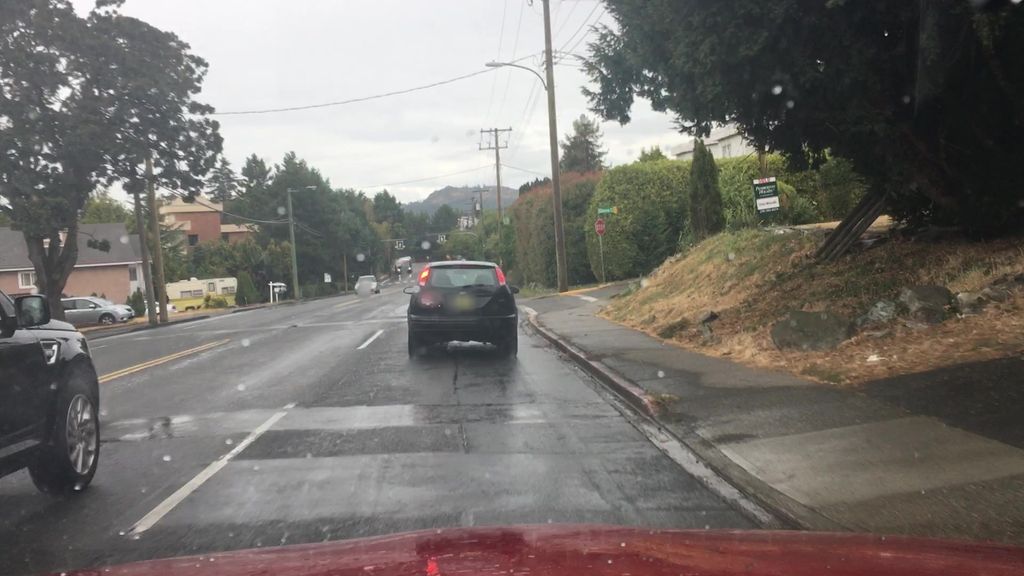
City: victoria